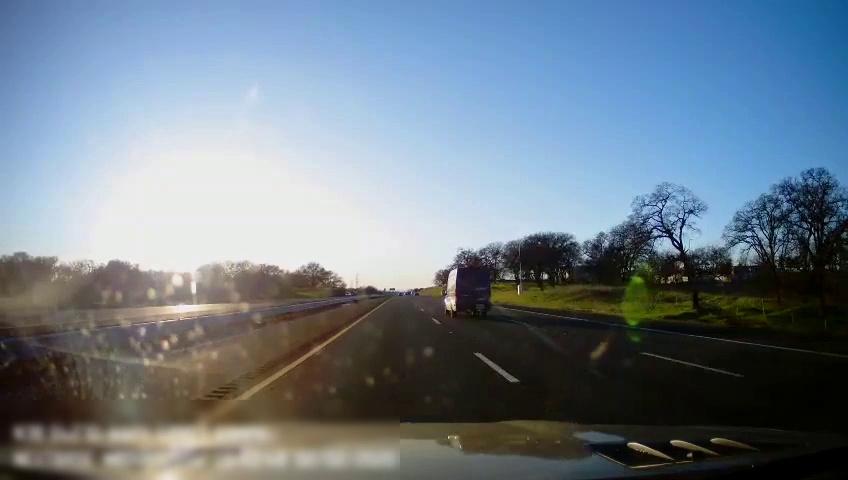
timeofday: Day
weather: Sunny
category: Drivable Space
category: Drivable Space
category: Vehicles | Truck
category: Lanes | Current Lane
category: Lanes | Current Lane
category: Lanes | Alternate Lane
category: Lanes | Alternate Lane